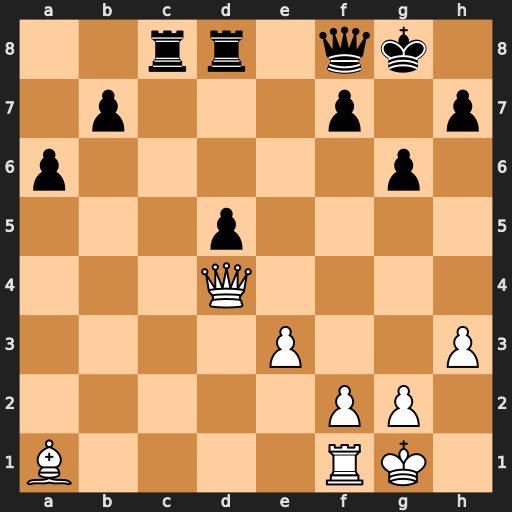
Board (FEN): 2rr1qk1/1p3p1p/p5p1/3p4/3Q4/4P2P/5PP1/B4RK1
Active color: w
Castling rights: -
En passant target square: -
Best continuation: Qh8#